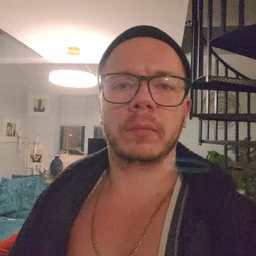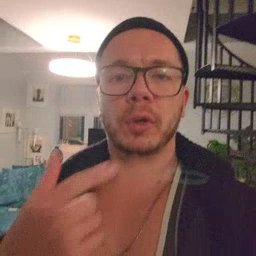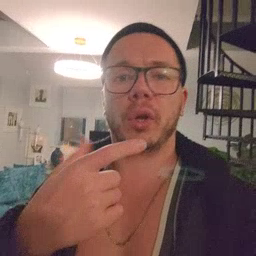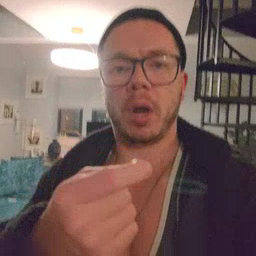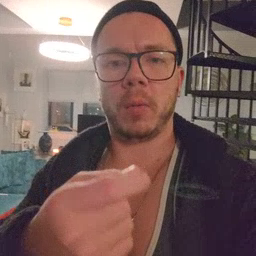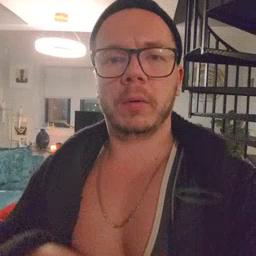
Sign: go